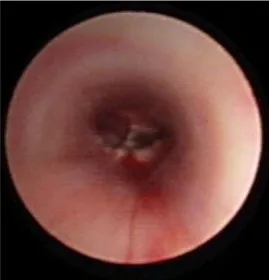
(C) Bronchoscopy demonstrated that the carina and bilateral main bronchus were unobstructed after the operation.
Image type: endoscopy (airway_endoscopy)